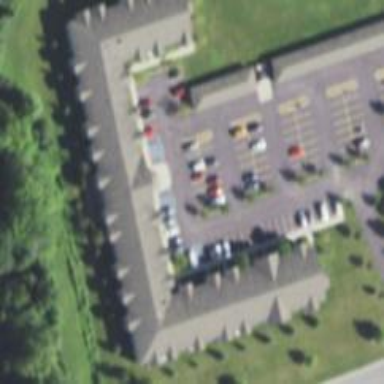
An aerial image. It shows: Building.